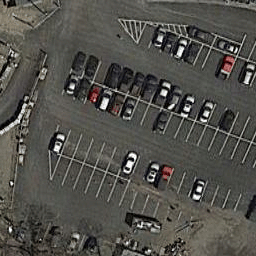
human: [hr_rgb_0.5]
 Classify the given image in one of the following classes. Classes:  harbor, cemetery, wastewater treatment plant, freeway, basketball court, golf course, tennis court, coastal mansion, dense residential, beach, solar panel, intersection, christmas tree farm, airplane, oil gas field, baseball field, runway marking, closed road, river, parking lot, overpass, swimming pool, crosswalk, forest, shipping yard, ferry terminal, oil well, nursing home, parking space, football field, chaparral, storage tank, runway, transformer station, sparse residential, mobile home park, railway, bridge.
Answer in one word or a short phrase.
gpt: parking lot